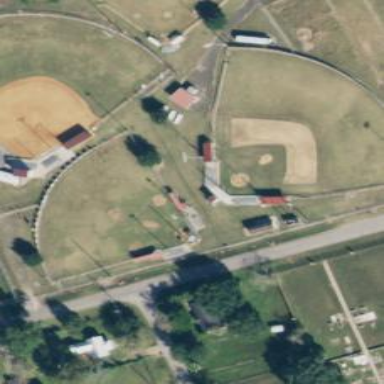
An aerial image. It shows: Baseball pitch for leisure and sports activities.